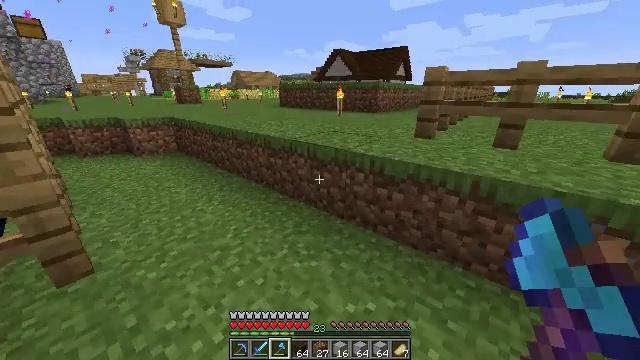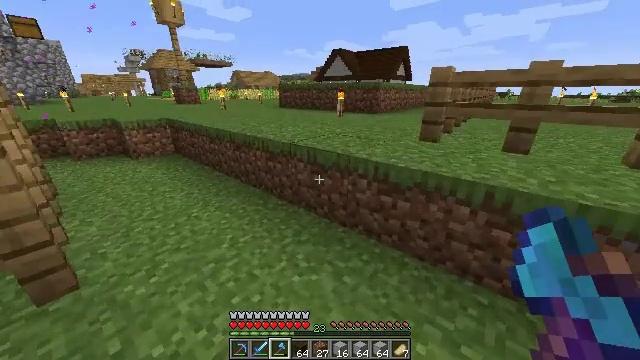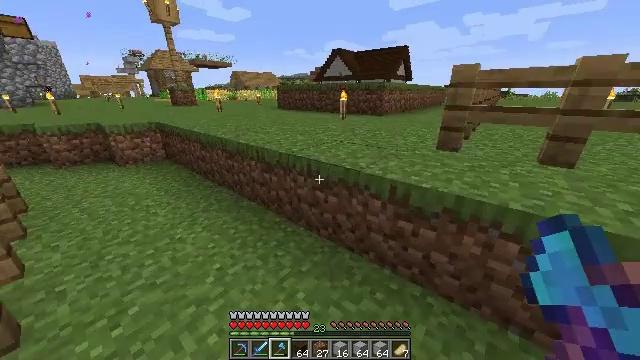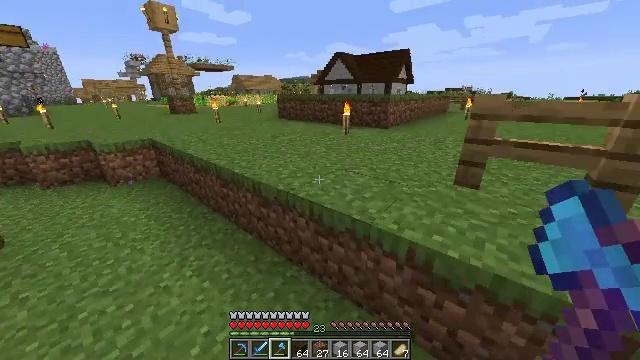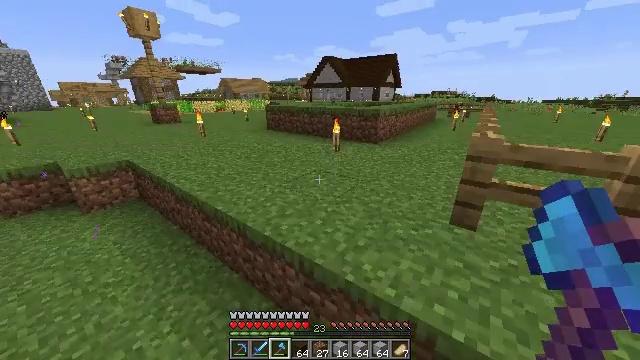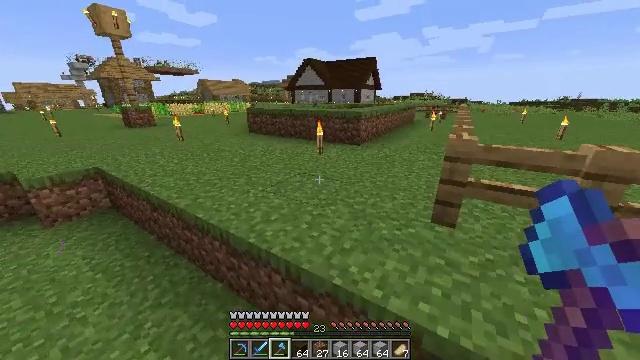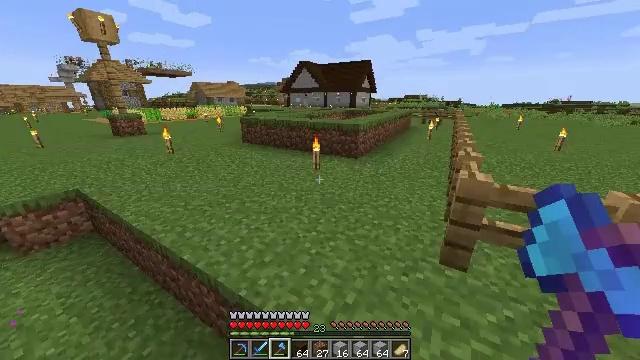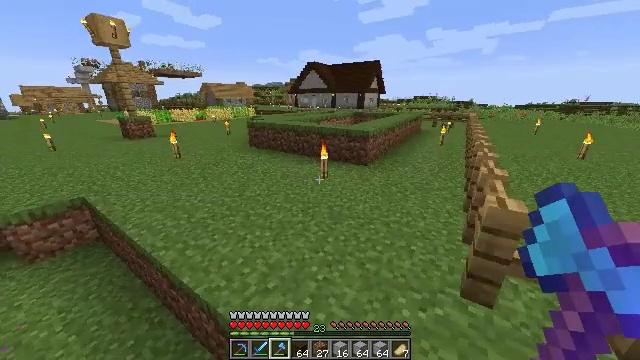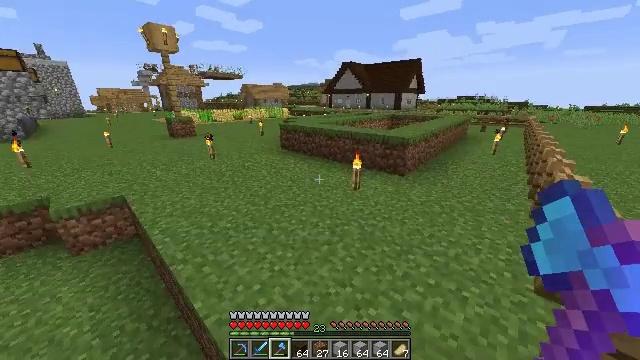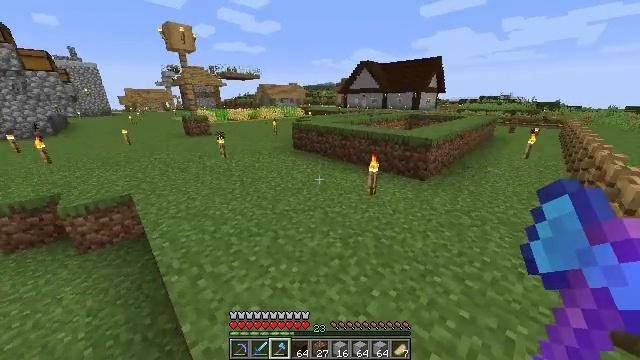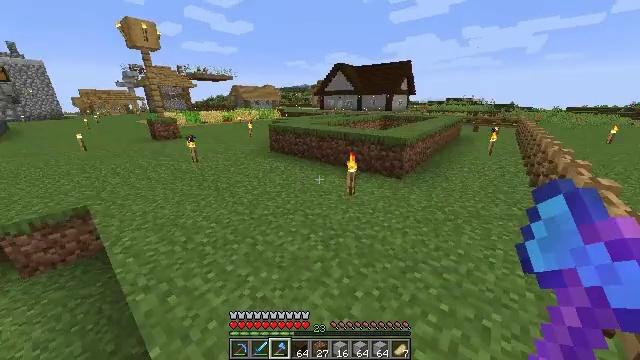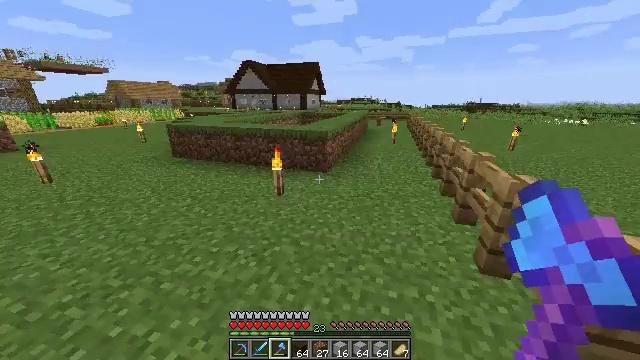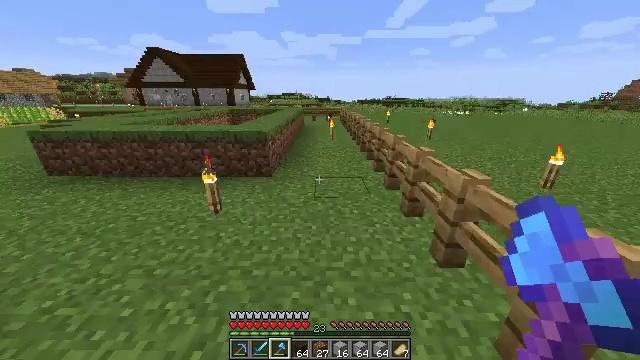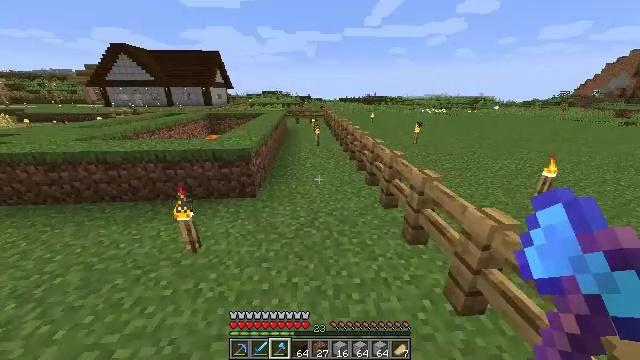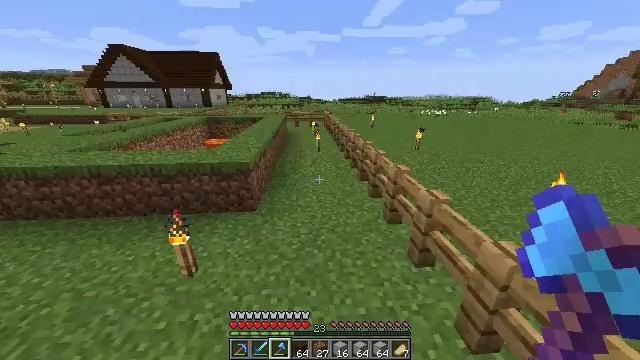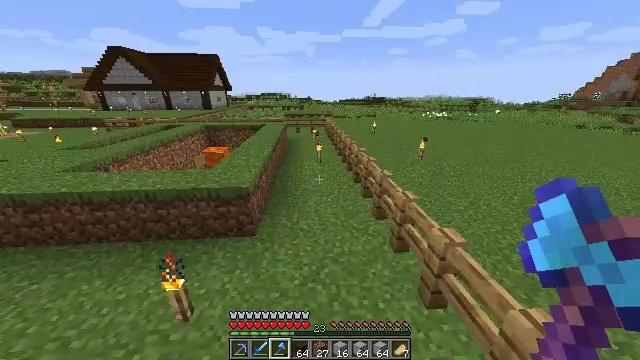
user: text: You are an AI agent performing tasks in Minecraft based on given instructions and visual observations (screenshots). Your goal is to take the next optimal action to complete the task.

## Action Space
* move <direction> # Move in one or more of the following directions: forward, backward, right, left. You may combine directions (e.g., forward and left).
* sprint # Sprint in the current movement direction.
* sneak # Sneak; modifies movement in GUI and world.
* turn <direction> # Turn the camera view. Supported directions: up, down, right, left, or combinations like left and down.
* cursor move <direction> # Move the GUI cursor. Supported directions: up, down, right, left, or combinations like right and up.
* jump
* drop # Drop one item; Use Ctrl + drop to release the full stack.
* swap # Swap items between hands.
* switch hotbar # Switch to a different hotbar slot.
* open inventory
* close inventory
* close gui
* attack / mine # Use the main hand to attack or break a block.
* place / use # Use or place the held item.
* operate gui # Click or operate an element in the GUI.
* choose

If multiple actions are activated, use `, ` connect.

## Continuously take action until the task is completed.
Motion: motion action
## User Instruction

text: Collect the grass block using a shovel.
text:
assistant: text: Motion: move forward
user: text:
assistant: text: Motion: move forward
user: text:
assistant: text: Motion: move forward, jump
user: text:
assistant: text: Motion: move forward, turn right, jump
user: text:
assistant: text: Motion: move forward, turn right, jump
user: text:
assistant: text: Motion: move forward, turn right, jump
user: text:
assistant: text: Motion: move forward, turn left, jump
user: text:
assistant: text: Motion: move forward, turn left, jump
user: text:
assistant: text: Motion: move forward, turn left, jump
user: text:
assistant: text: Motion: move forward, turn right, jump
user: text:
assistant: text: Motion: move forward, sprint, turn right, jump
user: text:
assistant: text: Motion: move forward, sprint, turn right, jump
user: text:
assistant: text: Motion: move forward, sprint, turn right, jump
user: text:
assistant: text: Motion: move forward, sprint, jump
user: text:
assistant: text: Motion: move forward, sprint, jump
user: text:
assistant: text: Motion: move forward, jump
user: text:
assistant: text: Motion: move forward, jump
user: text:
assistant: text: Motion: move forward, turn left, jump
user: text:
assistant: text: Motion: move forward, jump
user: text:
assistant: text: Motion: move forward, jump
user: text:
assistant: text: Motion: move forward, jump
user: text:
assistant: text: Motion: move forward, turn left, jump
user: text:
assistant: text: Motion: move forward, turn left, jump
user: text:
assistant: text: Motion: move forward, turn left, jump
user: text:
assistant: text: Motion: move forward, sprint, jump
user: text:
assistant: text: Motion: move forward, sprint, jump
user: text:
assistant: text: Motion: move forward, sprint, turn right, jump
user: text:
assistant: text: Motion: move forward, turn right, jump
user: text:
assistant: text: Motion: move forward, turn right, jump
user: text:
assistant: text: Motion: move forward, turn right, jump